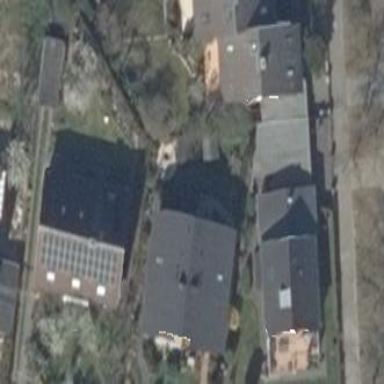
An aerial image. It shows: Detached building.